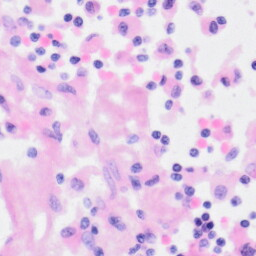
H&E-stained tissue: Kidney